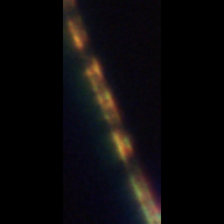
Taxon: Psuedo-nitzschia
Group: Diatoms